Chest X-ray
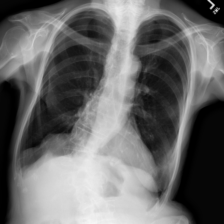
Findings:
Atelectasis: negative
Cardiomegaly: negative
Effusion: negative
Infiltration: negative
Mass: negative
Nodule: negative
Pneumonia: negative
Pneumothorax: negative
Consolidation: negative
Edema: negative
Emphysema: negative
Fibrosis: negative
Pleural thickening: negative
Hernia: negative